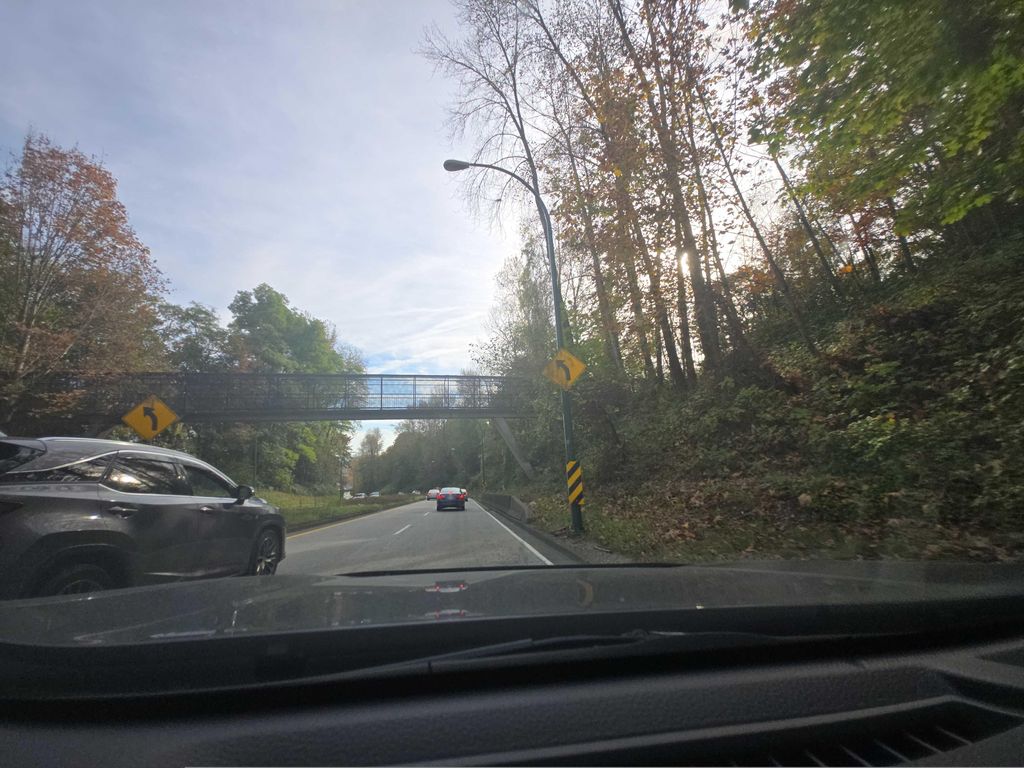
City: vancouver